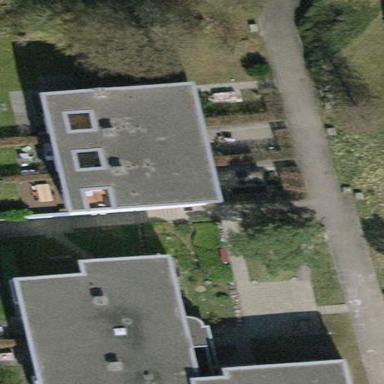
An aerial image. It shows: Image showing building with apartments.